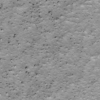
Label: not_dusty